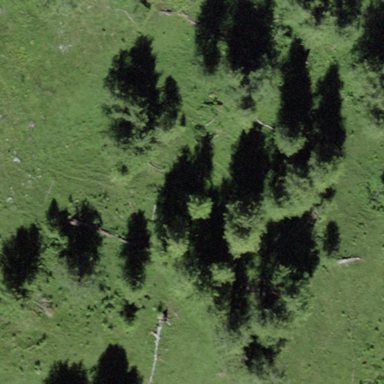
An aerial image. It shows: Forest area.